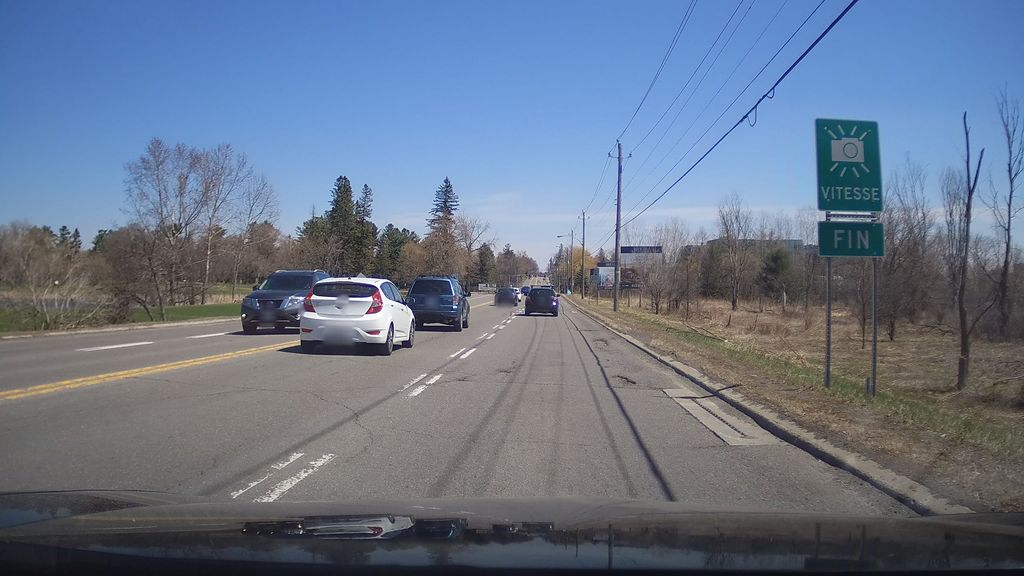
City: ottawa-gatineau